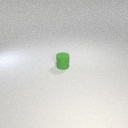
small green rubber cylinder